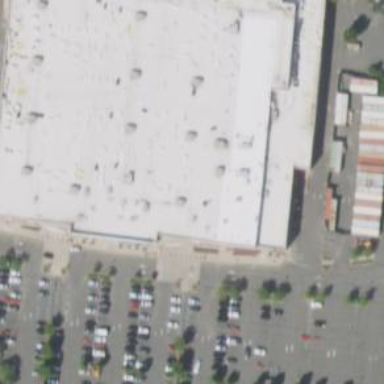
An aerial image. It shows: Department store building.